Question: Is there a way to capture to result of the 'window.onbeforeunload' confirmation dialog like the one below from Stack Overflow (this happens when leaving the 'Ask Question' page without posting the question)?
This is how it appears in Chrome, I believe it's slightly different in other browsers, but you always have some form of yes/no buttons.

Presumably if they're still on the offending page after the event has been triggered they chose to stay and you could probably figure this out by watching the sequence of js. However ?
I've implemented this like below:
'''
// concept taken from SO implementation
function setConfirmUnload(showMessage, message) {
window.onbeforeunload = showMessage ? (message ? message : "this is a default message") : null;
}
// pseudo code
listen to changes on inputs
if any inputs fire a change event
call setConfirmUnload(true, 'My warning message')
'''
I'm using jQuery within my site.
I'm essentially trying to implement a Gmail like drafting implementation, wherein if a user leaves a page with a form they've made changes to without saving they're warmed with a similar dialog. If they choose to discard they're changes and leave the page, I need to clean up some temporary records from the database (I'm thinking an AJAX call, or simply submitting the form with a 'delete' flag) then sending them on their way.
My question also relates to:
<URL>
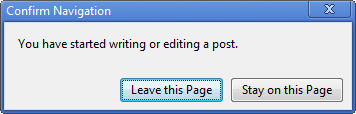
Answer: You can have the exit confirmation using <URL> but there isn't a way to find out which button the user clicked on.
To quote an earlier response from <URL>:
> The primary purpose for the
beforeunload is for things like
allowing the users the option to save
changes before their changes are lost.Besides, if your users are leaving,
it's already too late [...]